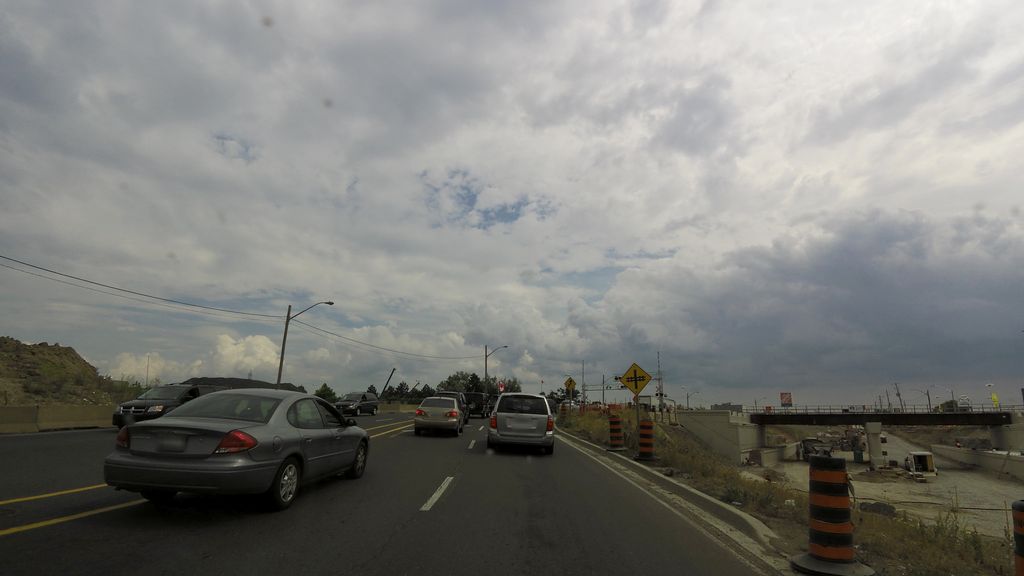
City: hamilton